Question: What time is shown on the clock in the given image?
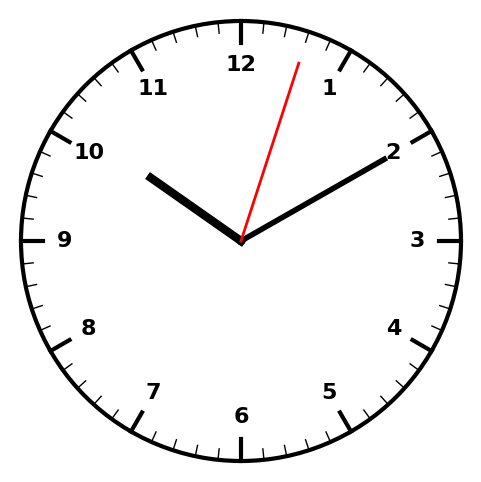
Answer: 10:10:03